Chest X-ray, PA view. Patient: 42 years old, sex F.
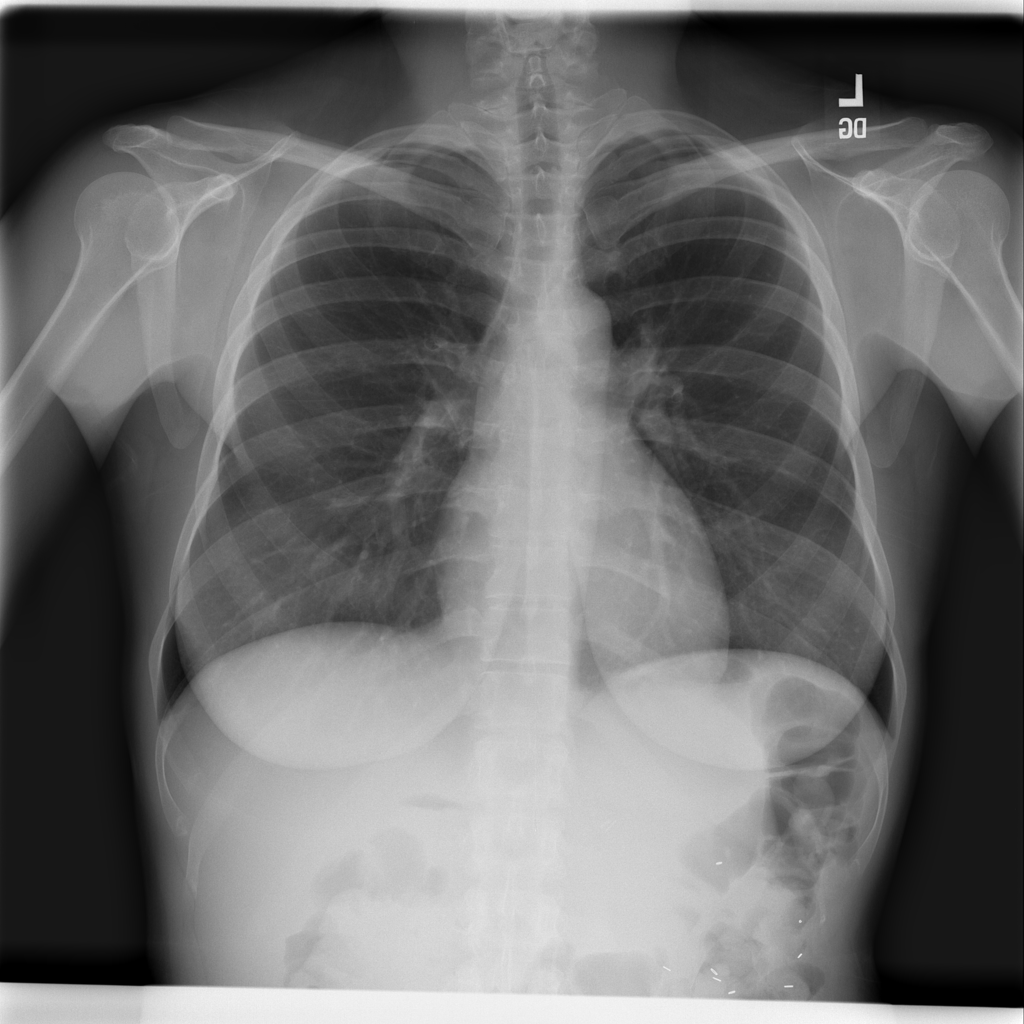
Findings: No Finding